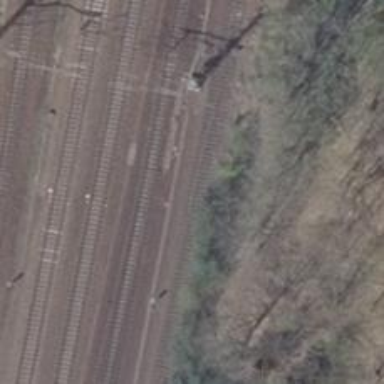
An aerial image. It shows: Railway switch with turnout to the right.